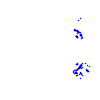
Particle: kaon